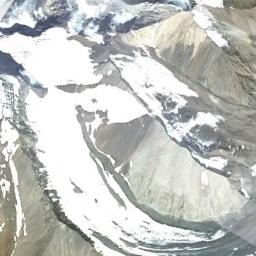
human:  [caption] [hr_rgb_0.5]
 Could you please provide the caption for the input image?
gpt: A lot of snow is on the snowberg .

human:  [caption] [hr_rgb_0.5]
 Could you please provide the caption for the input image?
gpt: The snowberg has some valley glaciers and the color of the mountain is brown .

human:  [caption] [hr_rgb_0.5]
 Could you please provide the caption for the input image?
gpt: The snow berg is consist of bare land and white snow .

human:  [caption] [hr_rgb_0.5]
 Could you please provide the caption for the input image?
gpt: White snow and brown bare ground intersect on the snow mountain .

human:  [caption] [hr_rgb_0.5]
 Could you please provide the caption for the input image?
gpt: There are much snow on the snowberg .